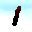
Label: 1